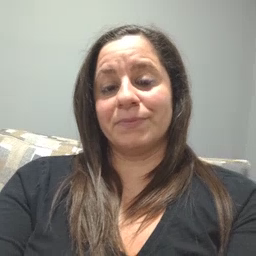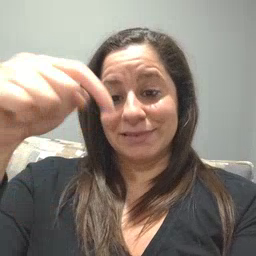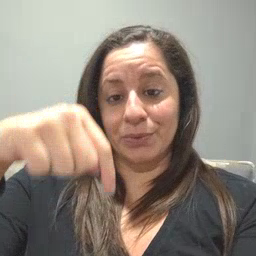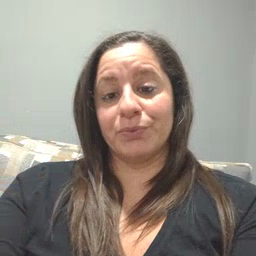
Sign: down